Question: Hi according to this link <URL> I can't even get the version of nodejs on windows8, what's going on?
Weird things is that on cmd it works but not the provided node cli?

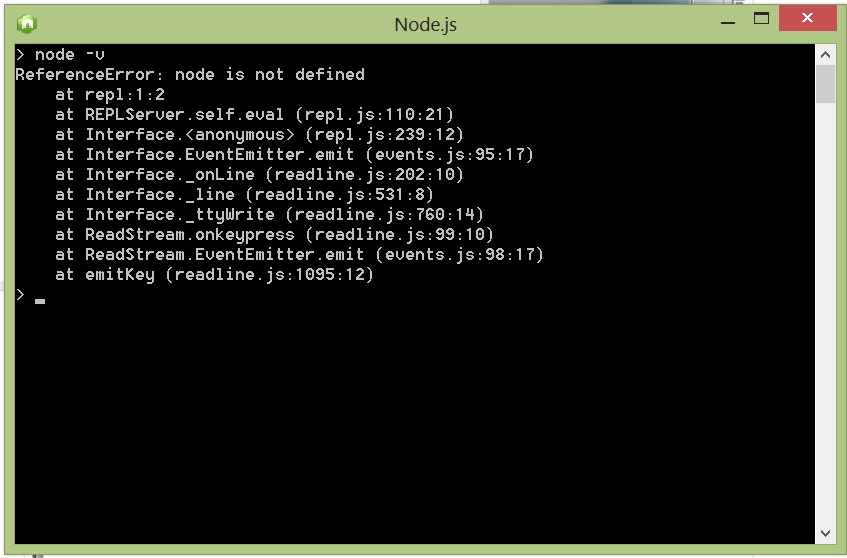
Answer: That looks like a Node terminal...which means it's expecting JavaScript code. Try 'node -v' from 'cmd'.
'''
node -v
'''
is not valid JavaScript, so you're getting an error.